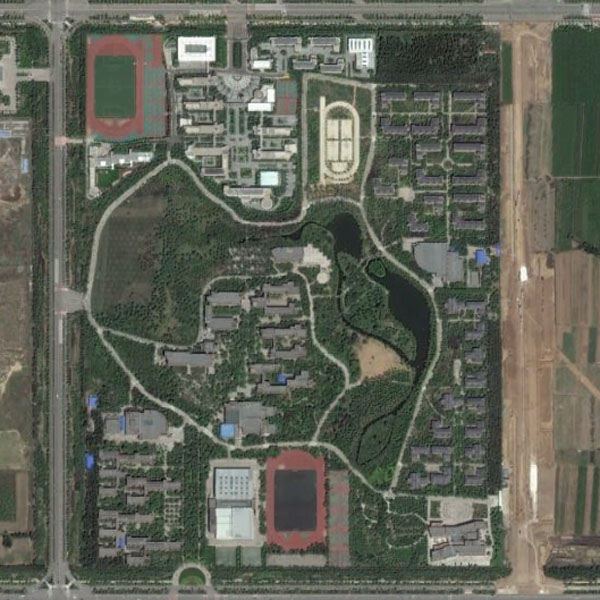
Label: Park